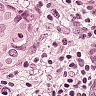
Metastatic tissue present: yes